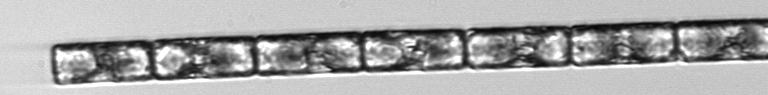
Label: Guinardia_delicatula